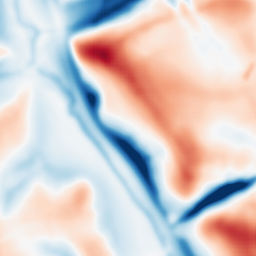
Category: multiscale
Decomposition family: dog
Decomposition parameters: sigma_low: 3
sigma_high: 20
Upsampling method: sinc_hamming
Upsampling parameters: scale: 2
kernel_size: 4
Upsampling scale: 2